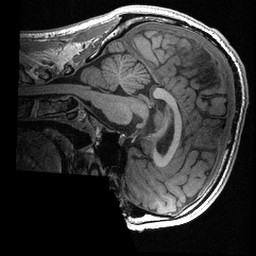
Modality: T1w
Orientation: sagittal
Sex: male
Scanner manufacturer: ge
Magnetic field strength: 3 T
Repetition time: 0.0064 s
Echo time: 0.00281 s